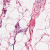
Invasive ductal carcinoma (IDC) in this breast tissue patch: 0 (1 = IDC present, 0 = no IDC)